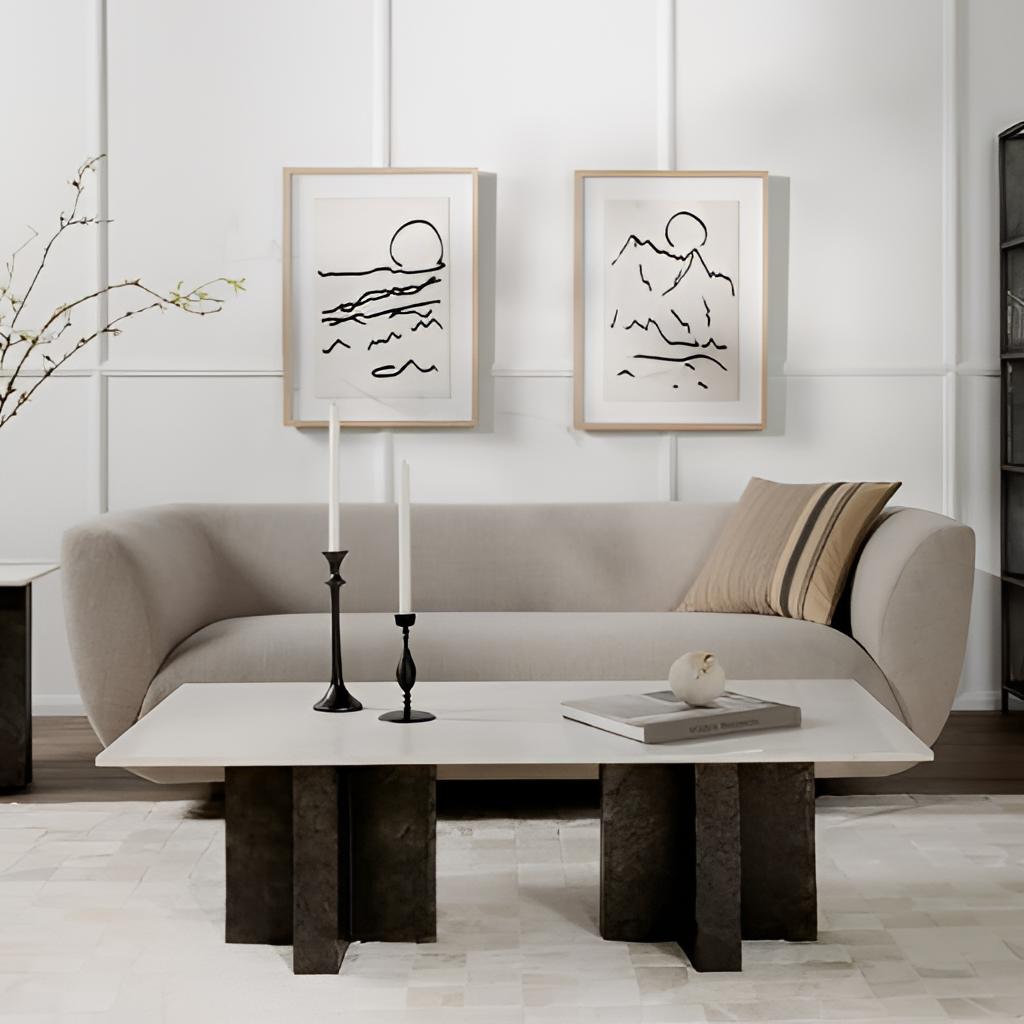
living room, fabric sofa, white paint wallpaper, with solid pattern, contemporary, wood flooring, with plank pattern